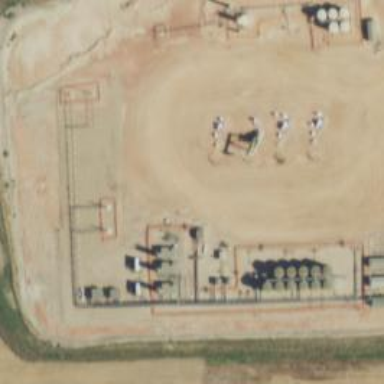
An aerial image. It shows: Petroleum well.